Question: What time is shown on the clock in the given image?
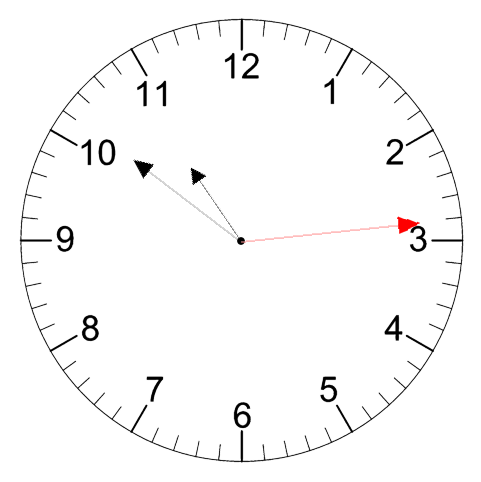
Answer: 10:51:14